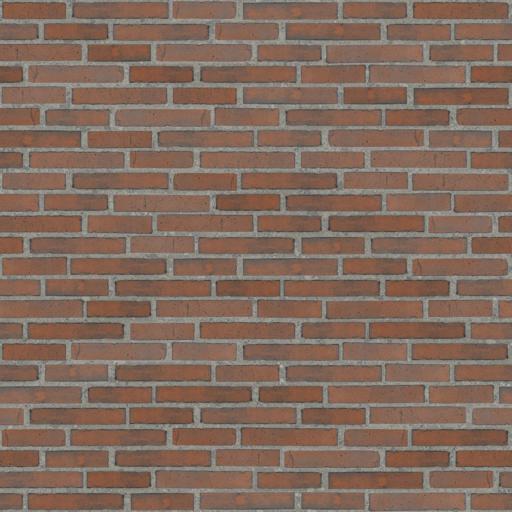
Tags: bricks brown dark red